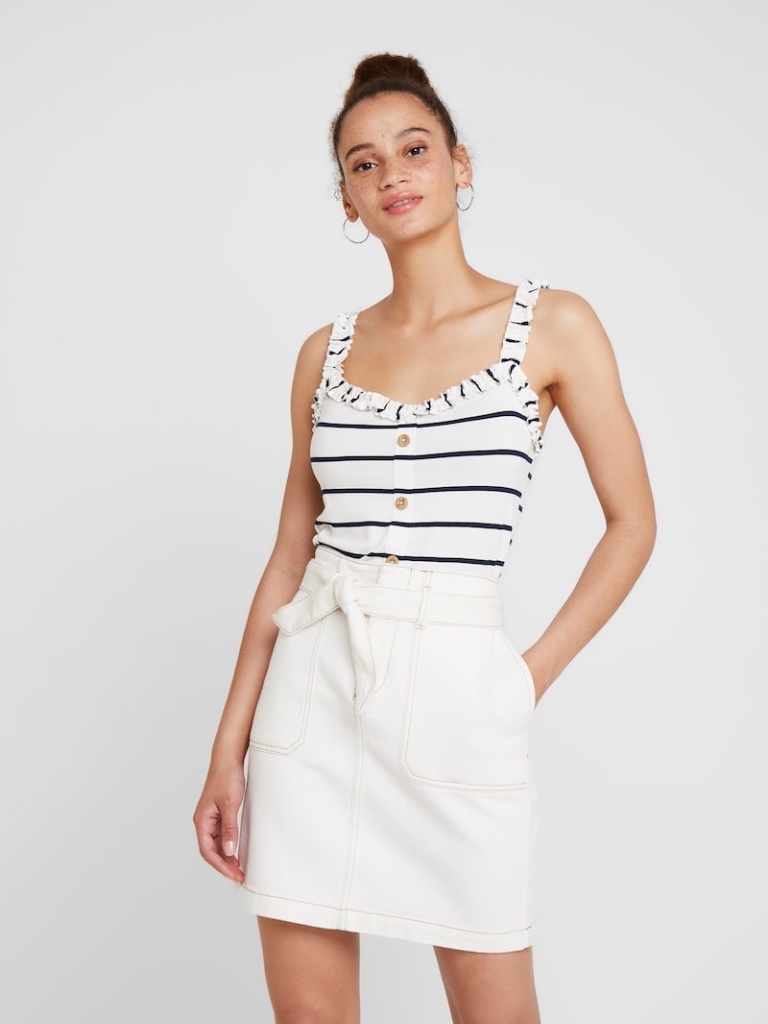
cotton tight sleeveless hip length Fully Tucked in scoop tank